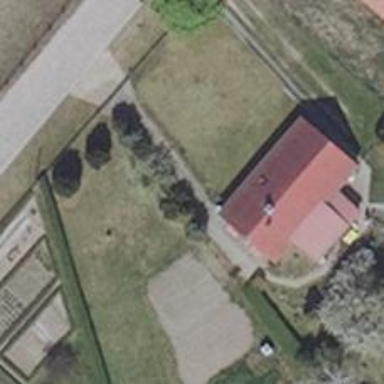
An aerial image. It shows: Driveway.